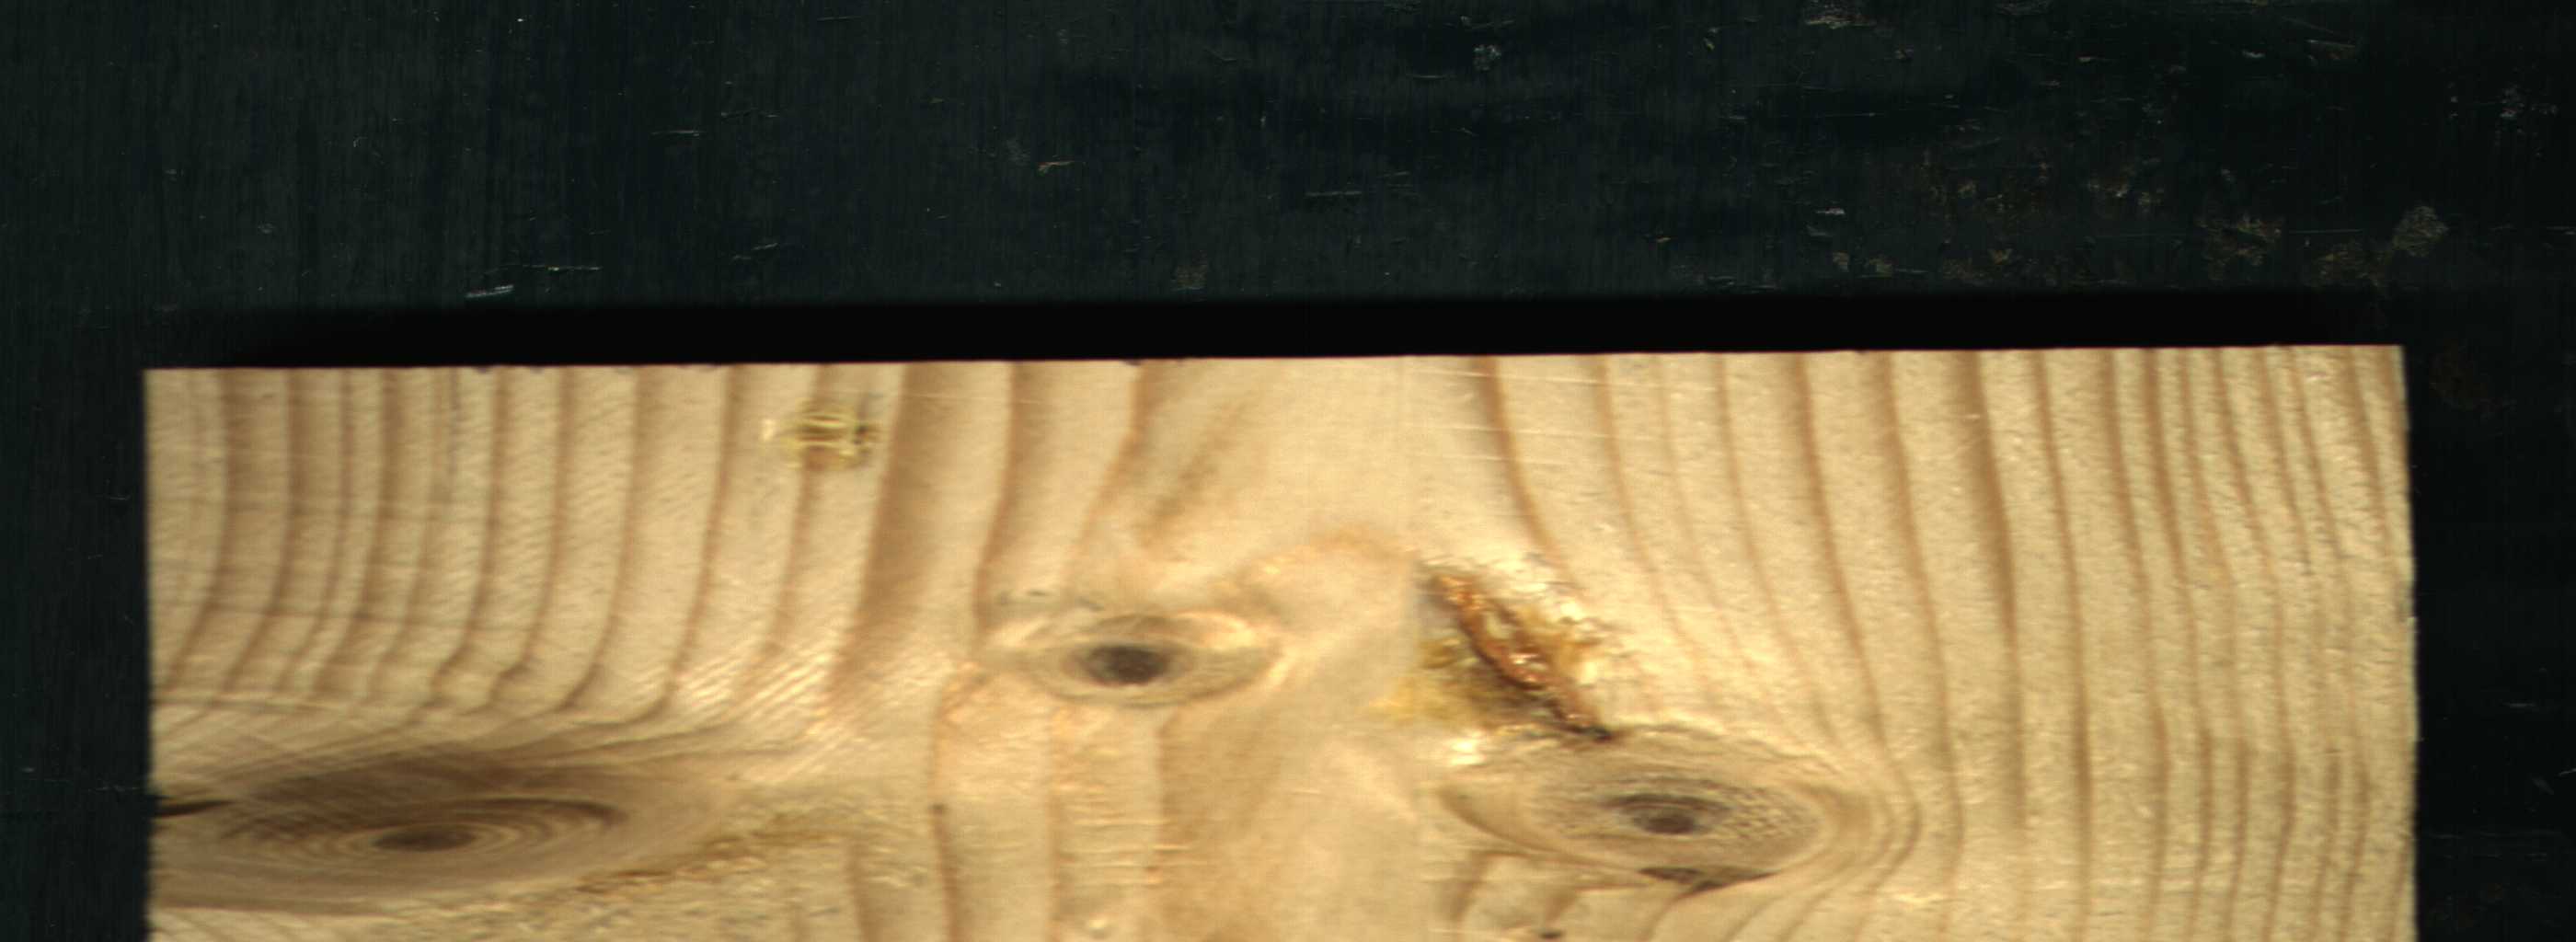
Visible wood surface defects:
resin
Live_Knot
Live_Knot
Live_Knot